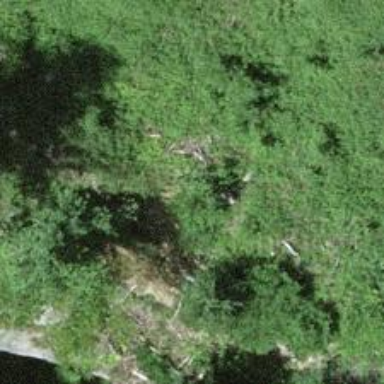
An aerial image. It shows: Cliff in nature.